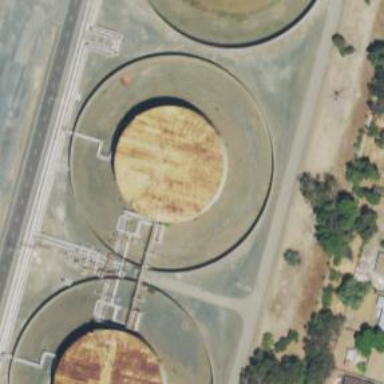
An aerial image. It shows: Storage tank building.